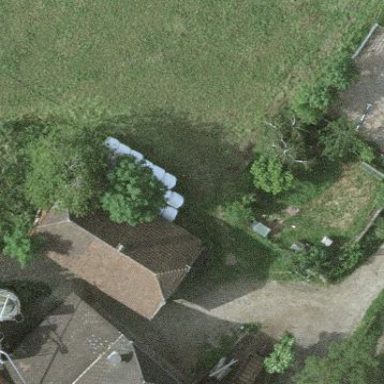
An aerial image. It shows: Shed building.